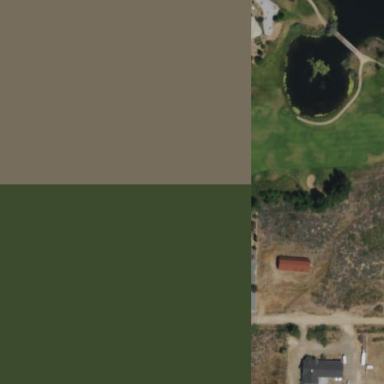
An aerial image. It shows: Area of rough grass used for golf.